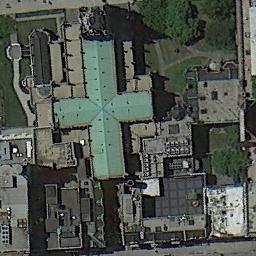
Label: church